Question: I've found this issue only with Google Chrome : Other elements('<strong>', '<em>'...) than simple text, aren't well positioned while there's an '' in the same line.

By the way, I tried
- 'vertical-align:middle''''line-height'- 'vertical-align:top''vertical-align:middle'- 'vertical-align''table-cell'
You can check this <URL>
'''
img {height:25px;}
.table {display:table;width:400px;}
.left {display:table-cell;width:30%;padding:10px;background:#CCC;}
.right {display:table-cell;width:70%;padding:10px;background:#EDEDED;
vertical-align:top;}
'''
'''
<div class="table">
<div class="left">Left content</div>
<div class="right">
Some text some text, some text, some text,
some text, some text, some text, and a
<strong>bold text</strong>, then a pic :
<img src="some_pic_url"/>
and <em>italic</em>
</div>
</div>
'''
It seems that other elements aligns with the bottom of the pic...
Any idea about this ugly issue, and how to fix the vertical text align correctly on any browser ?
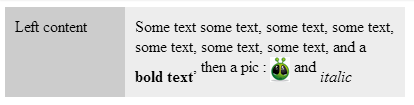
Answer: After testing a lot of solutions, it seems that the easier way to fix this problem without adding another 'div' element inside the 'table-cell' is to specify the 'vertical-align' position to each element inside the 'table-cell'.
Like adding the following :
'''
.right * {vertical-align:top;}
'''
In this case, the pic can keep another position than the other elements.